Question: I have this stored procedure to save values across two tables ACDPrograms and DefaultCourses. Here is my global parameters
'''
create proc USPSvUpdtACDProgramFromTypes
@pPRGCode char(10),
@pPRGName varchar(100),
@pPRGDescr varchar(max),
@pFCTID int,
@pMinCredits int,
@pNZQA int,
@pNoOccrPerYear int,
@pFirstMonthOccr int,
@pSecondMonthOccr int,
@pDOMFee decimal(16,2),
@pINTLFee decimal(16,2),
@pIsAval int,
@pEmpID int,
@pSelCRSInfo as dbo.SelectedCourses READONLY,
@pPRGID int output
as
begin
'''
As you can see there is User defined table type SelectedCourses that has the following structure
'''
create type dbo.SelectedCourses
as table
(
CntrNo int not null IDENTITY(1, 1),
CRSID int,
YearNo int,
IsCompulsory int,
EntDT datetime,
IsAval int,
EmpID int
);
go
'''
in my stored procedure there is transaction as it has two store fours rows data in defualtCourses table with one row to the ACDPrograms. My store procedure does NOT have try/catch blocks. when iterate through the loop to store four rows the iteration works like a charm but after the last iteraton outside of the loop when I tried to access the @@rowcount, when I call it twice as regular SQL statement (no loops) as
'''
select 'row count' + convert(char(1), @@rowcount) -- This line prints 0 --> INCORRECT
select 'row count' + convert(char(1), @@rowcount) -- this line prints 1 --> CORRECT BUT WHY NOW
'''
first call to it, prints 0 as the value which is no true worst case scenario at the second call it prints the value that it should print in the first which is 1. why it bahves like this why it print two values when it was called twice, shouldn't it print the same value event after million calls to it?
here is the loop part and surrounding of it:
'''
if @@ROWCOUNT > 0
begin
set @newPRGID = @@IDENTITY;
-- insert to DefualtCourses table
declare @cntr int
declare @cntr_max int
declare @CRSID int
declare @YearNo int
declare @IsCompulsory int
declare @EntDT datetime
declare @IsAval int
declare @EmpID int
set @cntr = 1
select @cntr_max = COUNT(*) from @pSelCRSInfo
--select 'Max No rows in UDDT' + convert(char(2), @cntr_max)
while(@cntr <= @cntr_max)
begin
select
@CRSID=CRSID,
@YearNo=YearNo,
@IsCompulsory=IsCompulsory,
@EntDT=EntDT,
@IsAval=IsAval,
@EmpID=EmpID
from @pSelCRSInfo where CntrNo=@cntr
--select @EmpID -- from @pSelCRSInfo-- where CntrNo= @cntr
insert into DefaultCourses
(PRGID,CRSID,YearNo,IsCompulsory,EntDT,IsAval,EmpID)
values (@newPRGID,@CRSID,@YearNo,@IsCompulsory,@EntDT,@IsAval,@EmpID)
select 'rowcount after insert' + CONVERT(char(1), @@rowcount) -- counts all four rows --> CORRECT
if @@rowcount > 0
begin
select 'counter value' + convert(varchar(12), @cntr) --prints all four iterations --> CORRECT
set @cntr = @cntr + 1
end
else
begin
rollback tran
return 3
end
end -- end of loop
--select 'last counter' + CONVERT(char(2),@cntr) THIS LINE PRINTS 5 --> CORRECT
select 'row count' + convert(char(1), @@rowcount) -- This line prints 0 --> INCORRECT
select 'row count' + convert(char(1), @@rowcount) -- this line prints 1 --> CORRECT BUT WHY NOW
if @@rowcount > 0
begin
select 'im in commit'
commit tran
return 1
end
end -- end of the top @@rowcount
else
begin
--select 'im in rollback'
rollback tran
return 3
end
end -- end of fresh insert block
'''
the values ive used to execute the store procedure
'''
USE [SMSV100]
GO
--delete from ACDPrograms
--delete from DefaultCourses
DECLARE @return_value int,
@pPRGID int
declare @crs as dbo.SelectedCourses
set @pPRGID = -1
insert into @crs (CRSID,YearNo,IsCompulsory,EntDT,IsAval,EmpID)
values (1, 1, 1, GETDATE(), 1, 1),(2, 1, 1, GETDATE(), 1, 1),(3, 2, 1, GETDATE(), 1, 1),(4, 2, 1, GETDATE(), 1, 1)
EXEC @return_value = [dbo].[USPSvUpdtACDProgramFromTypes]
@pPRGCode = N'2323',
@pPRGName = N'sddsaada',
@pPRGDescr = N'asdda',
@pFCTID = 3,
@pMinCredits = 10,
@pNZQA = 7,
@pNoOccrPerYear = 2,
@pFirstMonthOccr = 2,
@pSecondMonthOccr = 7,
@pDOMFee = 4500,
@pINTLFee = 45000,
@pIsAval = 1,
@pEmpID = 1,
@pSelCRSInfo = @crs,
@pPRGID = @pPRGID OUTPUT
SELECT @pPRGID as N'@pPRGID'
SELECT 'Return Value' = @return_value
GO
'''
here is the screen shot of the result window

thanks
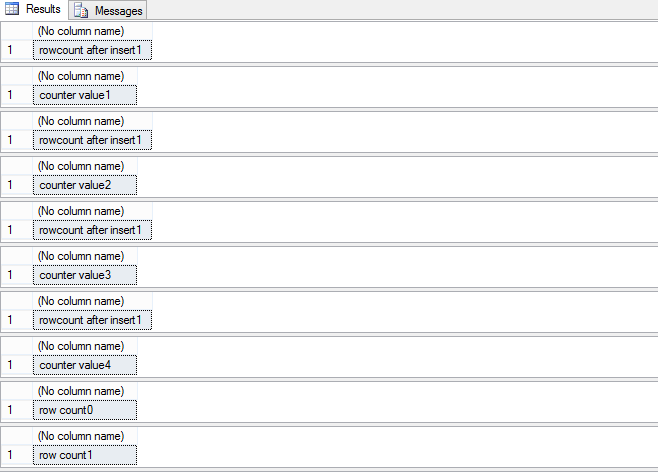
Answer: You have a long question, but this seems to be the basis of it:
'''
select 'row count' + convert(char(1), @@rowcount) -- This line prints 0 --> INCORRECT
select 'row count' + convert(char(1), @@rowcount) -- this line prints 1 --> CORRECT BUT WHY NOW
'''
'@@rowcount' refers to the previous 'select'. The first one is converting to a one-character string. That is a bad idea. It will return ''*'' if the number is too big. But, the query also succeeds, so the second returns '@@rowcount'.
I would suggest doing something like this:
'''
declare @rc int;
set @rc = @@rowcount;
select 'row count' + convert(varchar(255), @rc)
'''
EDIT:
Your loop need to be something like this:
'''
declare @rc int;
insert into DefaultCourses(PRGID, CRSID, YearNo, IsCompulsory ,EntDT, IsAval, EmpID)
values (@newPRGID,@CRSID,@YearNo,@IsCompulsory,@EntDT,@IsAval,@EmpID) ;
set @rc = @@rowcount;
select 'rowcount after insert' + CONVERT(char(1), @rc) -- counts all four rows --> CORRECT
if @rc > 0
begin
select 'counter value' + convert(varchar(12), @cntr) --prints all four iterations --> CORRECT
set @cntr = @cntr + 1
end
. . .
'''
That is, copy '@@ROWCOUNT' into a variable first thing. Then work with the copied value.